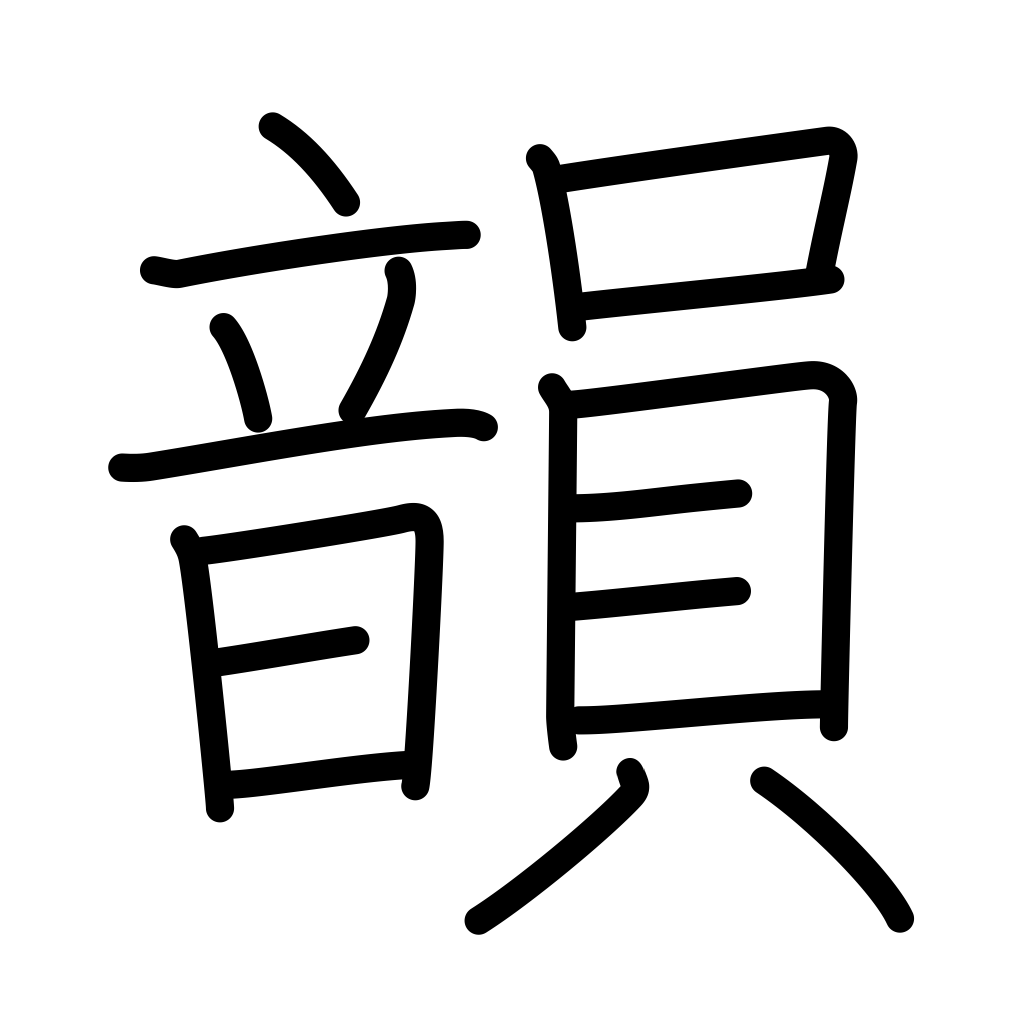
Meaning: rhyme, elegance, tone